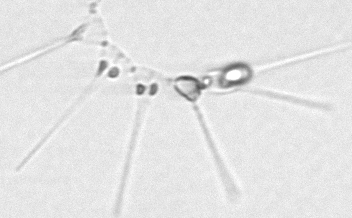
Label: Asterionellopsis_glacialis